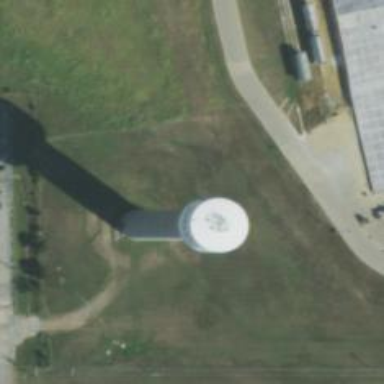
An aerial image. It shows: Water tower that is man-made.